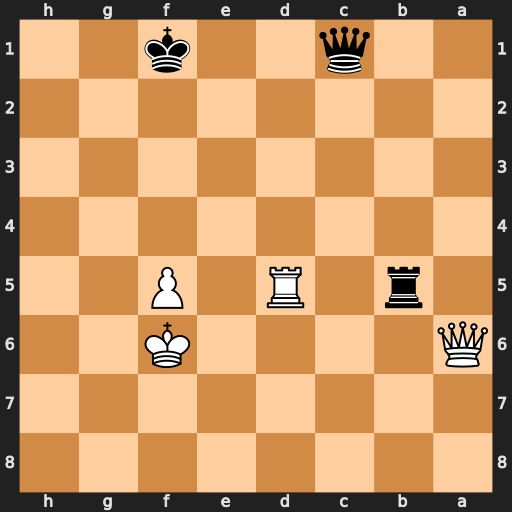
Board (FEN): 8/8/Q4K2/1r1R1P2/8/8/8/2q2k2
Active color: b
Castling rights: -
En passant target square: -
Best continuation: Qh6+ Kf7 Qxa6 Rxb5 Qxb5